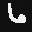
Label: 6